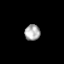
Tissue: skin
Cell type: Epithelial cells
Senescence score: 0.2614
Nuclear area (px): 239
Mean DAPI intensity: 172.013